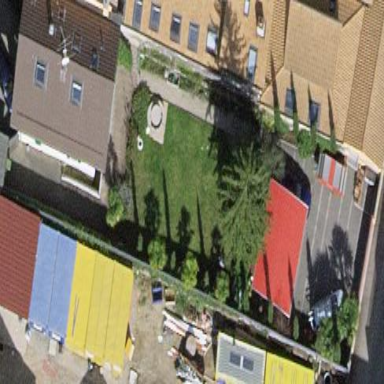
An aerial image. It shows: Garden surrounded by fence.